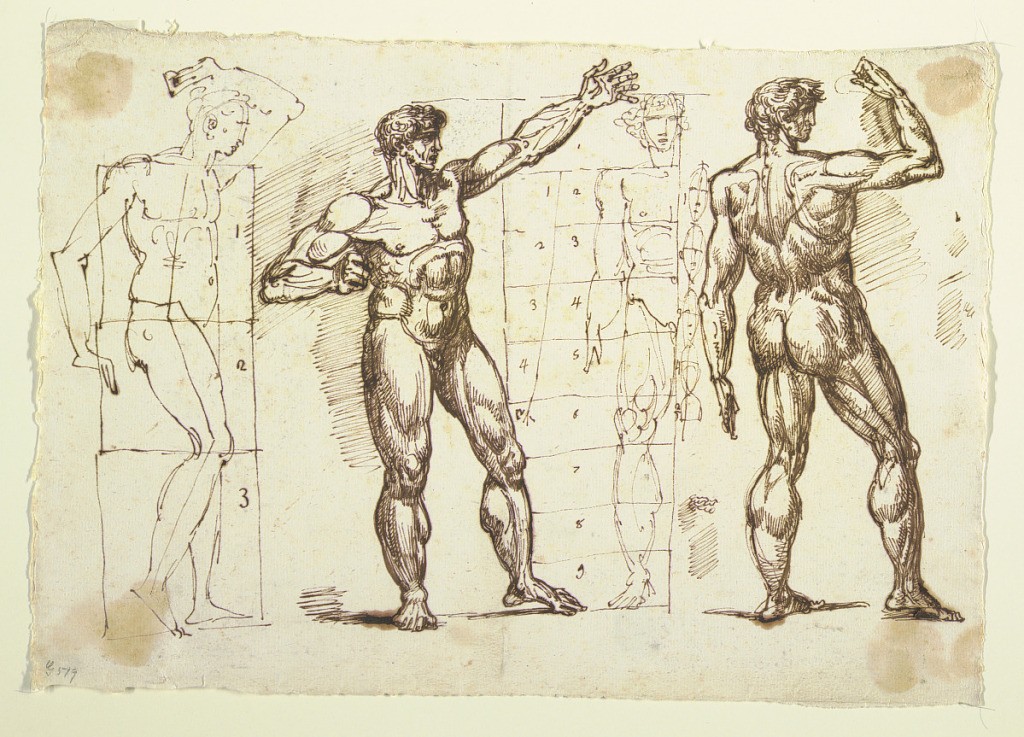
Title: Studies of Male Nudes
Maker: Felice Giani, Italian, 1758–1823
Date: Century: 19
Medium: Pen and brown/black ink, brush and brown wash on white laid paper
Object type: Drawing
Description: At left: a young man shown in profile, with lowered right arm and with left arm raised and turned backwards. The torso and legs are divided into three oblong sections numbered ''1'', ''2'' and ''3'' in the proportion of 6:5:7. Axes of movement are shown. At left center is athletic man turned toward right